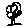
Label: tree